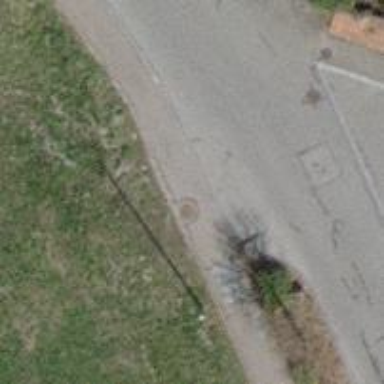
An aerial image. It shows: Raised kerb.